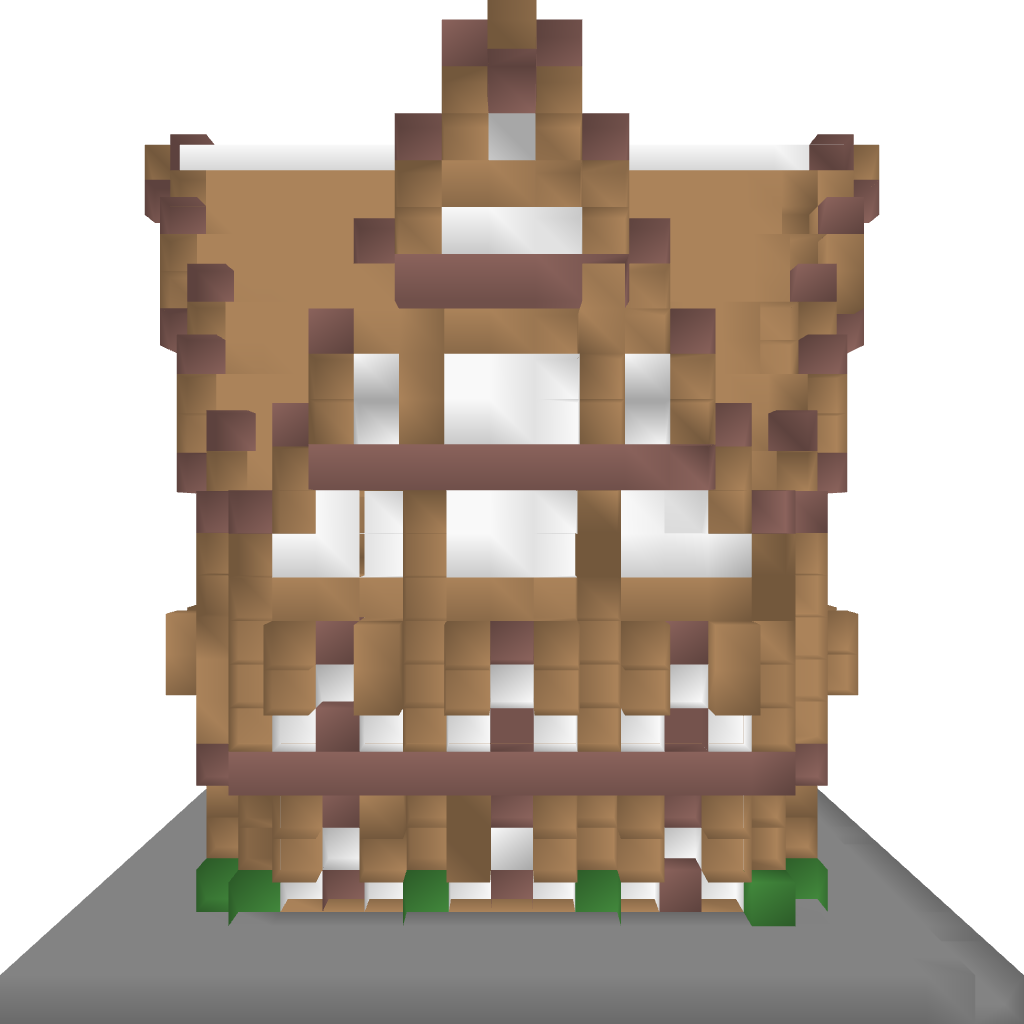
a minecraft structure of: EWB's Medieval House bad low quality